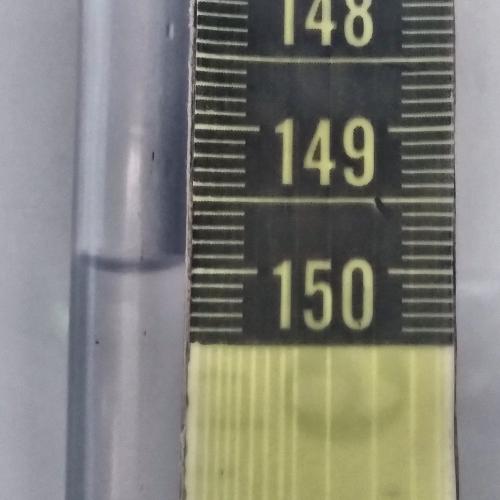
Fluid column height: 150.0 cm